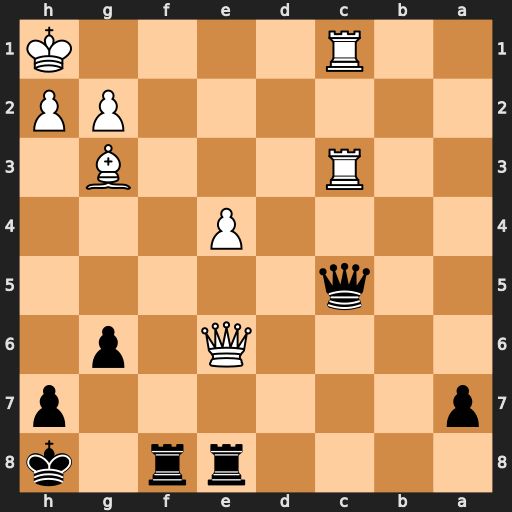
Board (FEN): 4rr1k/p6p/4Q1p1/2q5/4P3/2R3B1/6PP/2R4K
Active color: b
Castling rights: -
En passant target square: -
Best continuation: Qxc3 Be5+ Qxe5 Qxe5+ Rxe5